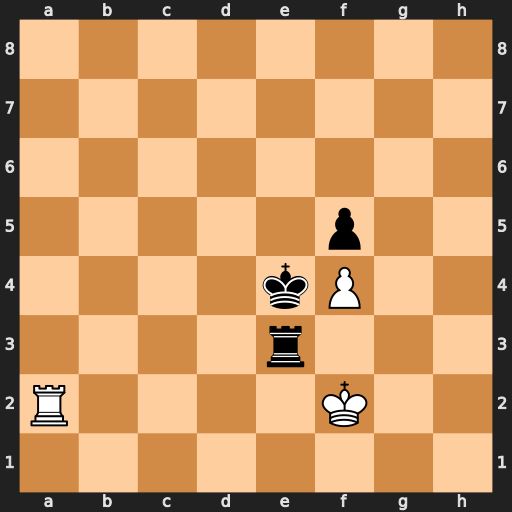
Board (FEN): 8/8/8/5p2/4kP2/4r3/R4K2/8
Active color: w
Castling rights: -
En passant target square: -
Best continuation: Ra4+ Kd3 Ra3+